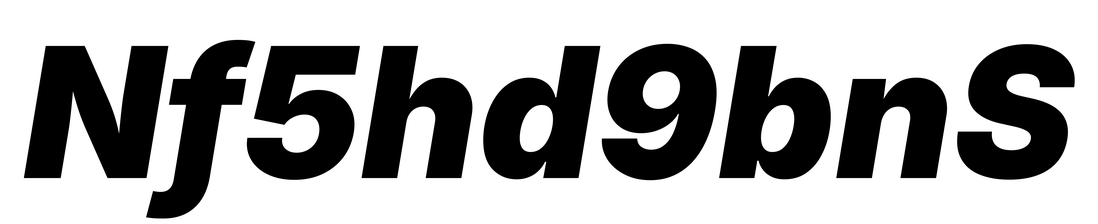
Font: Inter-Italic_Black_Italic